Question: I have produced a very simple pie chart in Python using Matplotlib and I am wanting to edit the alignment of my labels. I have used '
' within my labels to split the line as the labels are too long for one line. But as you can see from the picture called 'pie chart image', it's a mix of weird alignments at the moment. I would really like to have it center alignment.
For other chart/graph types in Matplotlib there is an argument called 'align' where you can set it to 'center', however, 'plt.pie(...)' does not seem to have this attribute.
Here is my code:
'''
import matplotlib.pyplot as plt
k = [7,15]
labels = 'Strongly and Mostly
Agree', 'Strongly/Mostly Disagree
and In the Middle'
plt.pie(k, labels= labels)
plt.show()
'''

Any ideas?
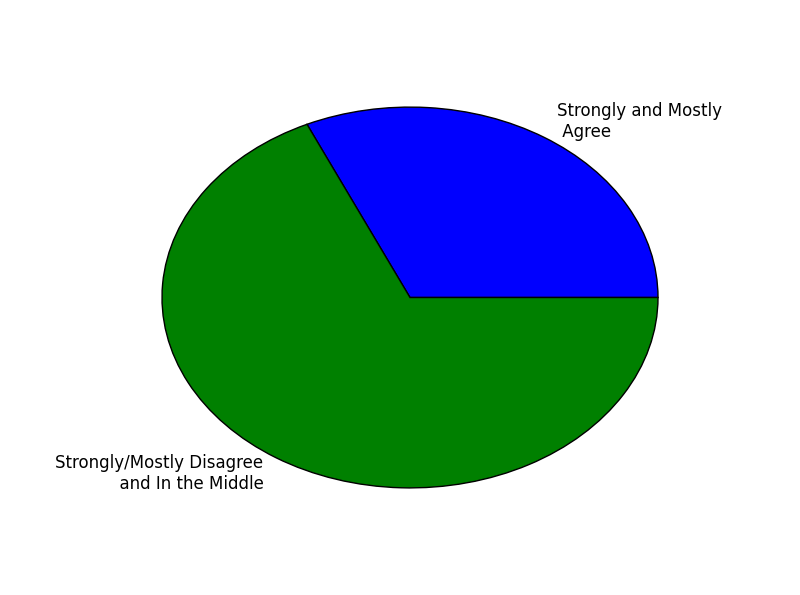
Answer: You can pass a dictionary of text properties to 'plt.pie' via the 'textprops' argument. For example:
'''
plt.pie(k, labels=labels, textprops={'weight': 'bold'})
'''
However, if you try to specify the 'horizontalalignment' property, you'll get an error saying that you provided that parameter twice. Obviously didn't, but matplotlib passed both it's hard-coded value and your value to some internal function.
But that's probably a good thing. The way I see it, there's not so much a mix of alignments, but a consistent alignment of the text against the pie.
### Back to your question
'pie' returns both the patches and the labels for each wedge. So you can loop through the labels after your initial call to 'pie' to modify their alignment. That looks like this:
'''
k = [7, 15]
labels = 'Strongly and Mostly
Agree', 'Strongly/Mostly Disagree
and In the Middle'
fig, ax = plt.subplots()
ax.set_aspect('equal')
wedges, labels = ax.pie(k, labels=labels, textprops={'weight': 'bold'})
for label in labels:
label.set_horizontalalignment('center')
'''
<URL>
As you can see, the labels now overlap with the wedges, diminishing legibility.
The labels also have a 'set_position' method (i.e., 'label.set_position((x, y))'), but recomputing the positions for labels in a pie chart sounds like a Bad Time to me.